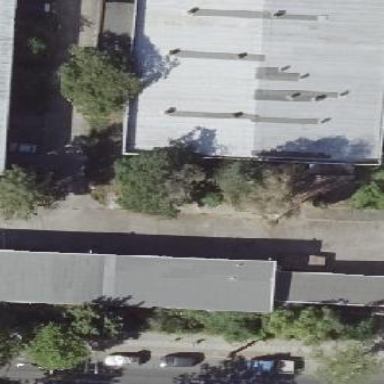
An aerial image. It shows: Industrial building with flat roof.